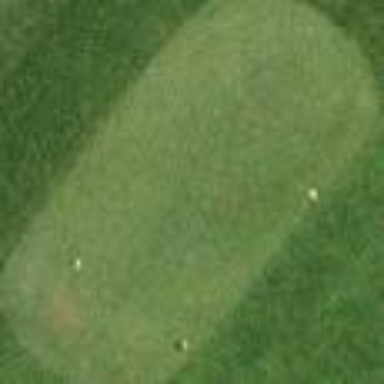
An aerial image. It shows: Golf tee.